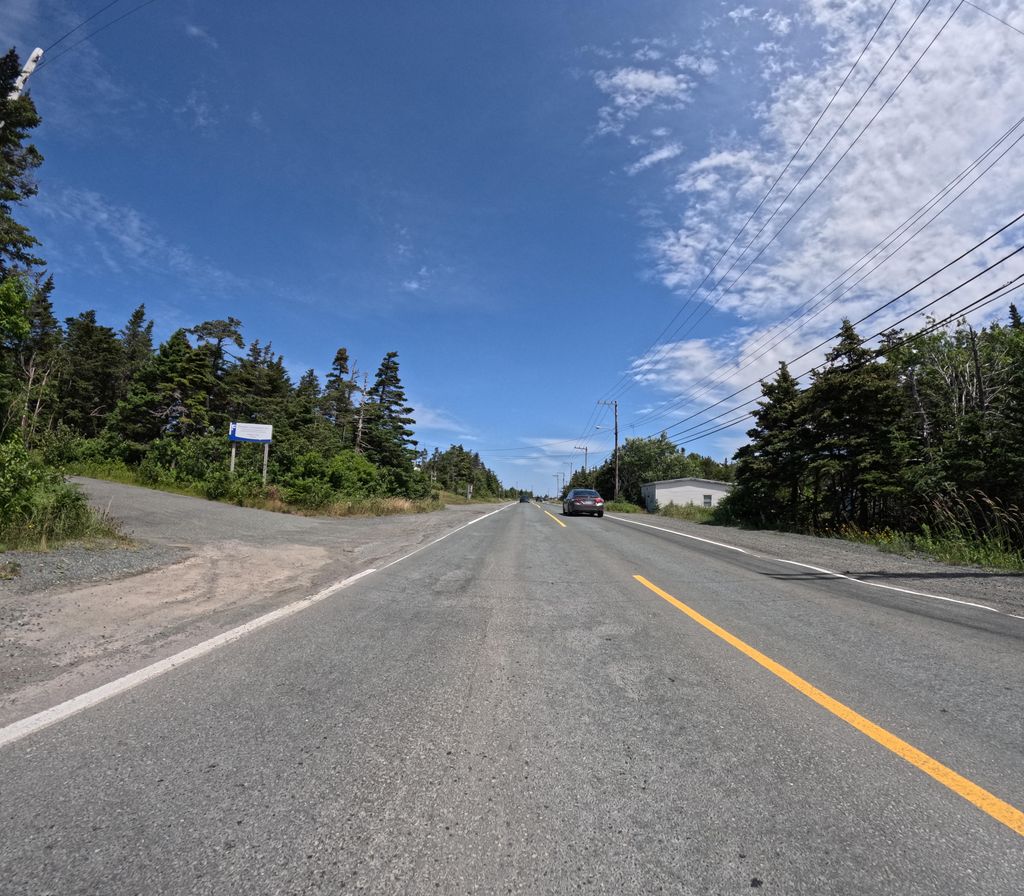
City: st_johns